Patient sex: M
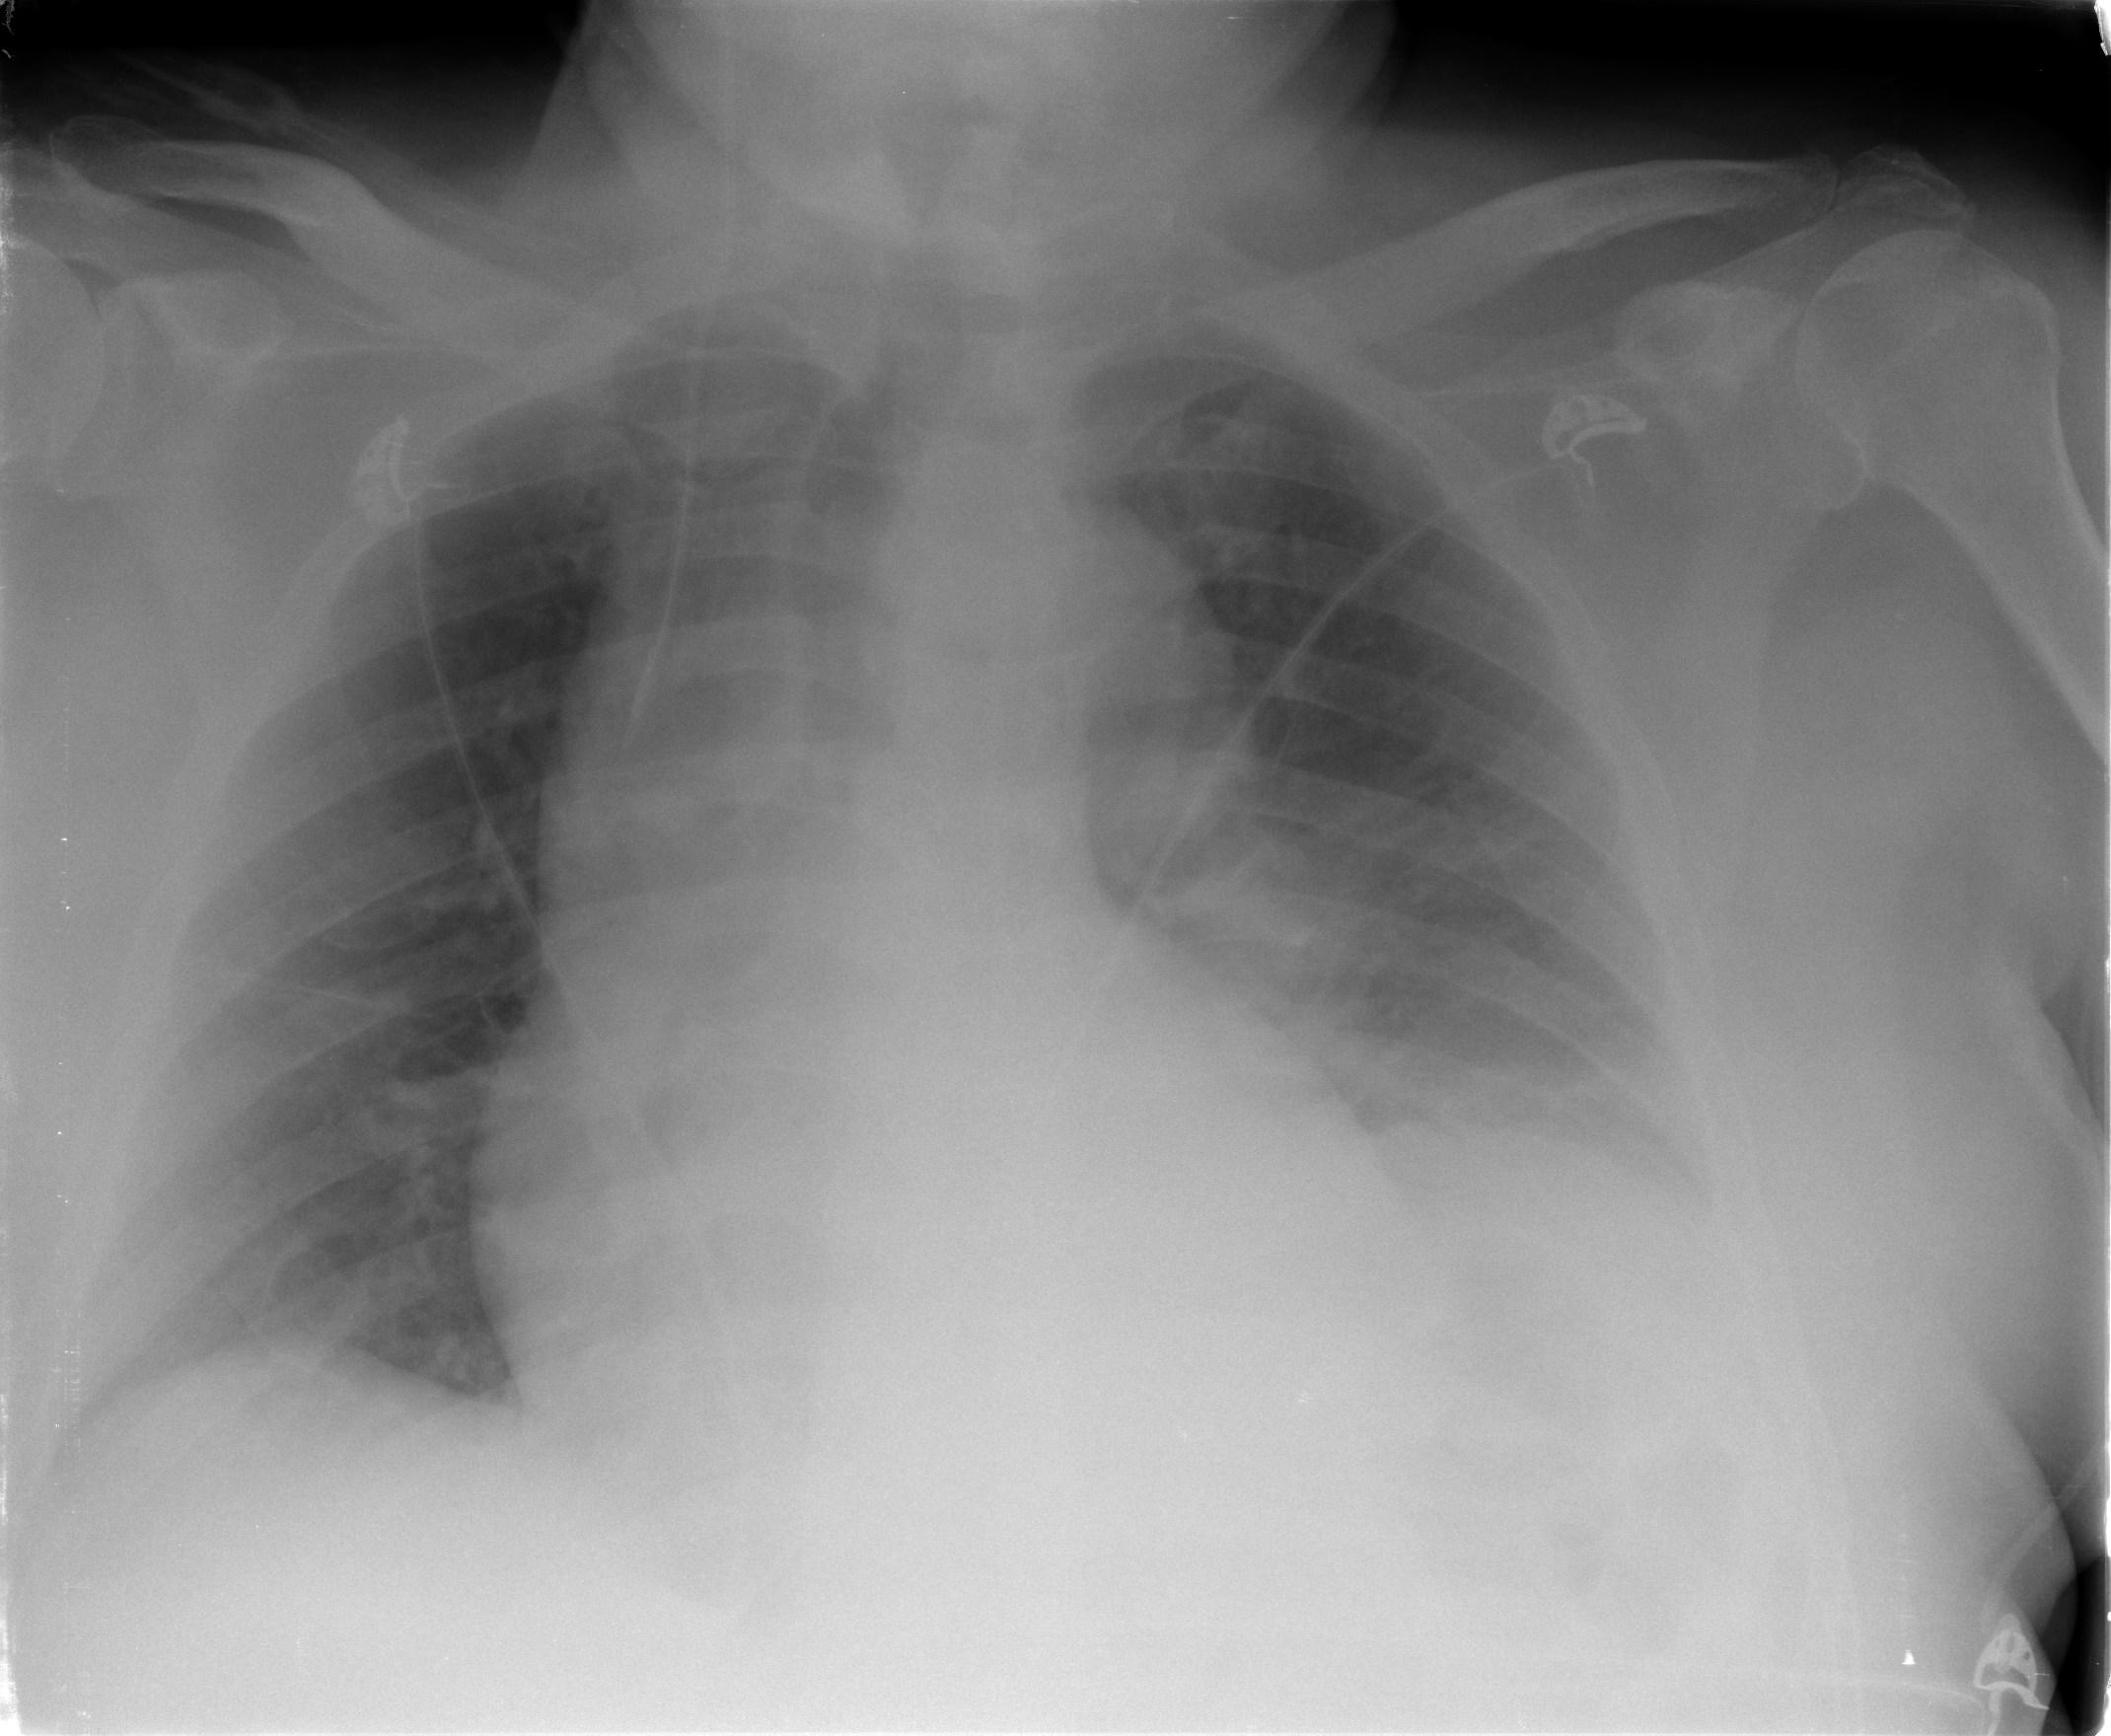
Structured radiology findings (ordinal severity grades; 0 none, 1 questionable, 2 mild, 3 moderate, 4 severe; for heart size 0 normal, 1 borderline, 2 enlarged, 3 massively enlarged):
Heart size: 2
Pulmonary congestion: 2
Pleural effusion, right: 0
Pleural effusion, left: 2
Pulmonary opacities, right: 0
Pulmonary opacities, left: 0
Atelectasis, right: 0
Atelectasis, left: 2